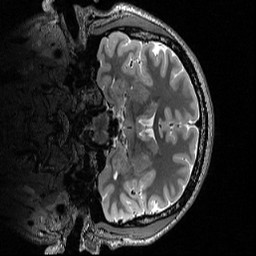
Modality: T2w
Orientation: coronal
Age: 26
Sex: male
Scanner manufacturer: siemens
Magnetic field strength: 3 T
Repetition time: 3.2 s
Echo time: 0.566 s